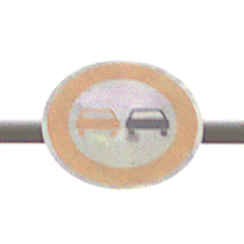
Verkehrszeichen: Ueberholverbot
Umgebung: Outdoor, Nature
Tageszeit: Midday
Wetter: Overcast
Licht: Natural
Jahreszeit: NotSpecified
Kontrast: LowContrast